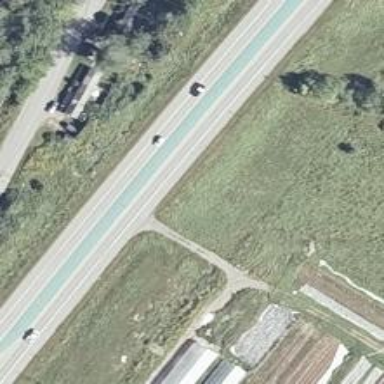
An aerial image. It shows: Asphalt road classified as trunk highway.